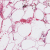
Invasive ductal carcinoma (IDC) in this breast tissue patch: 0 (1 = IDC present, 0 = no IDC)